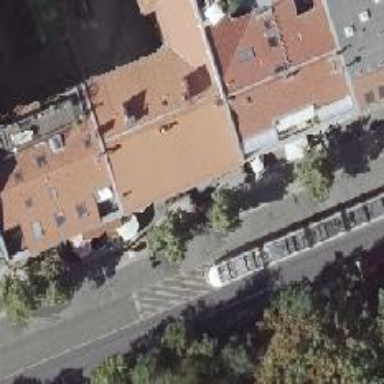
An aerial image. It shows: Pub.